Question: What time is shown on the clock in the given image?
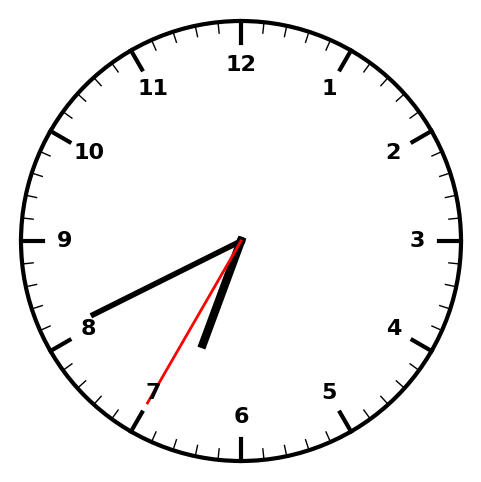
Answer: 06:40:35